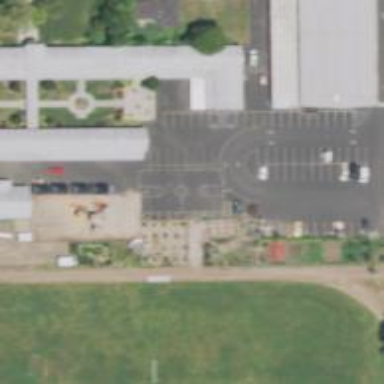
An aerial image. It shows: School.